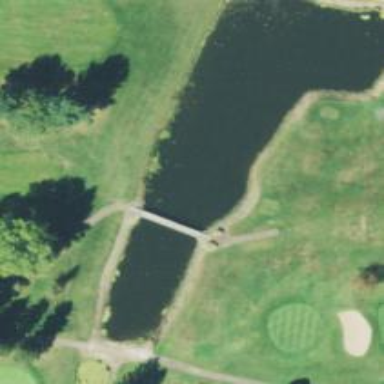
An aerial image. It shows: Path bridge on golf course.